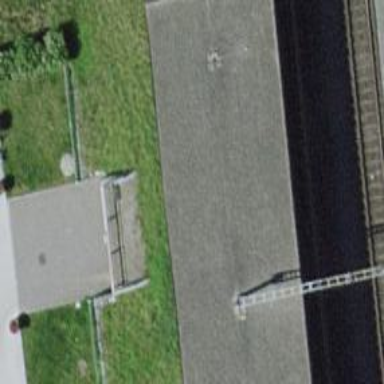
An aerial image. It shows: Path with ramp.